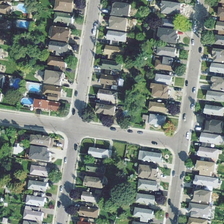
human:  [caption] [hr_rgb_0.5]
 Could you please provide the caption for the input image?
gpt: many buildings and green trees are in a dense residential area .

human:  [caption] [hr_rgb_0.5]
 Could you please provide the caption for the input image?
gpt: many buildings and green trees are in a dense residential area .

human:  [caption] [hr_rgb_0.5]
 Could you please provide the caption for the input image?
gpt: many buildings and green trees are in a dense residential area .

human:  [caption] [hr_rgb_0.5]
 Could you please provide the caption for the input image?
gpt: many buildings and green trees are in a dense residential area .

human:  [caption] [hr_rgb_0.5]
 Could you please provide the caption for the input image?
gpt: many buildings and green trees are in a dense residential area .